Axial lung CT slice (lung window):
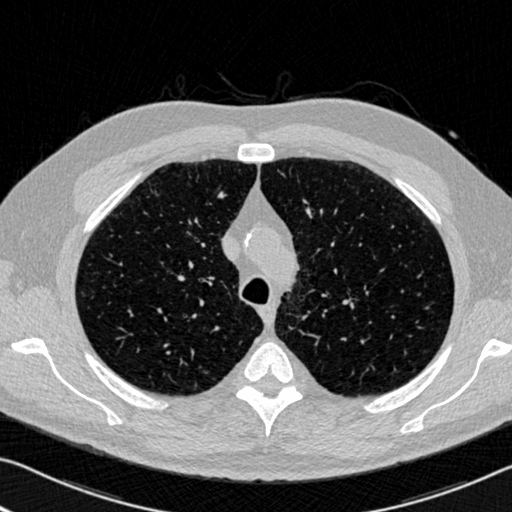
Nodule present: no